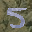
Label: 5